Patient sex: M
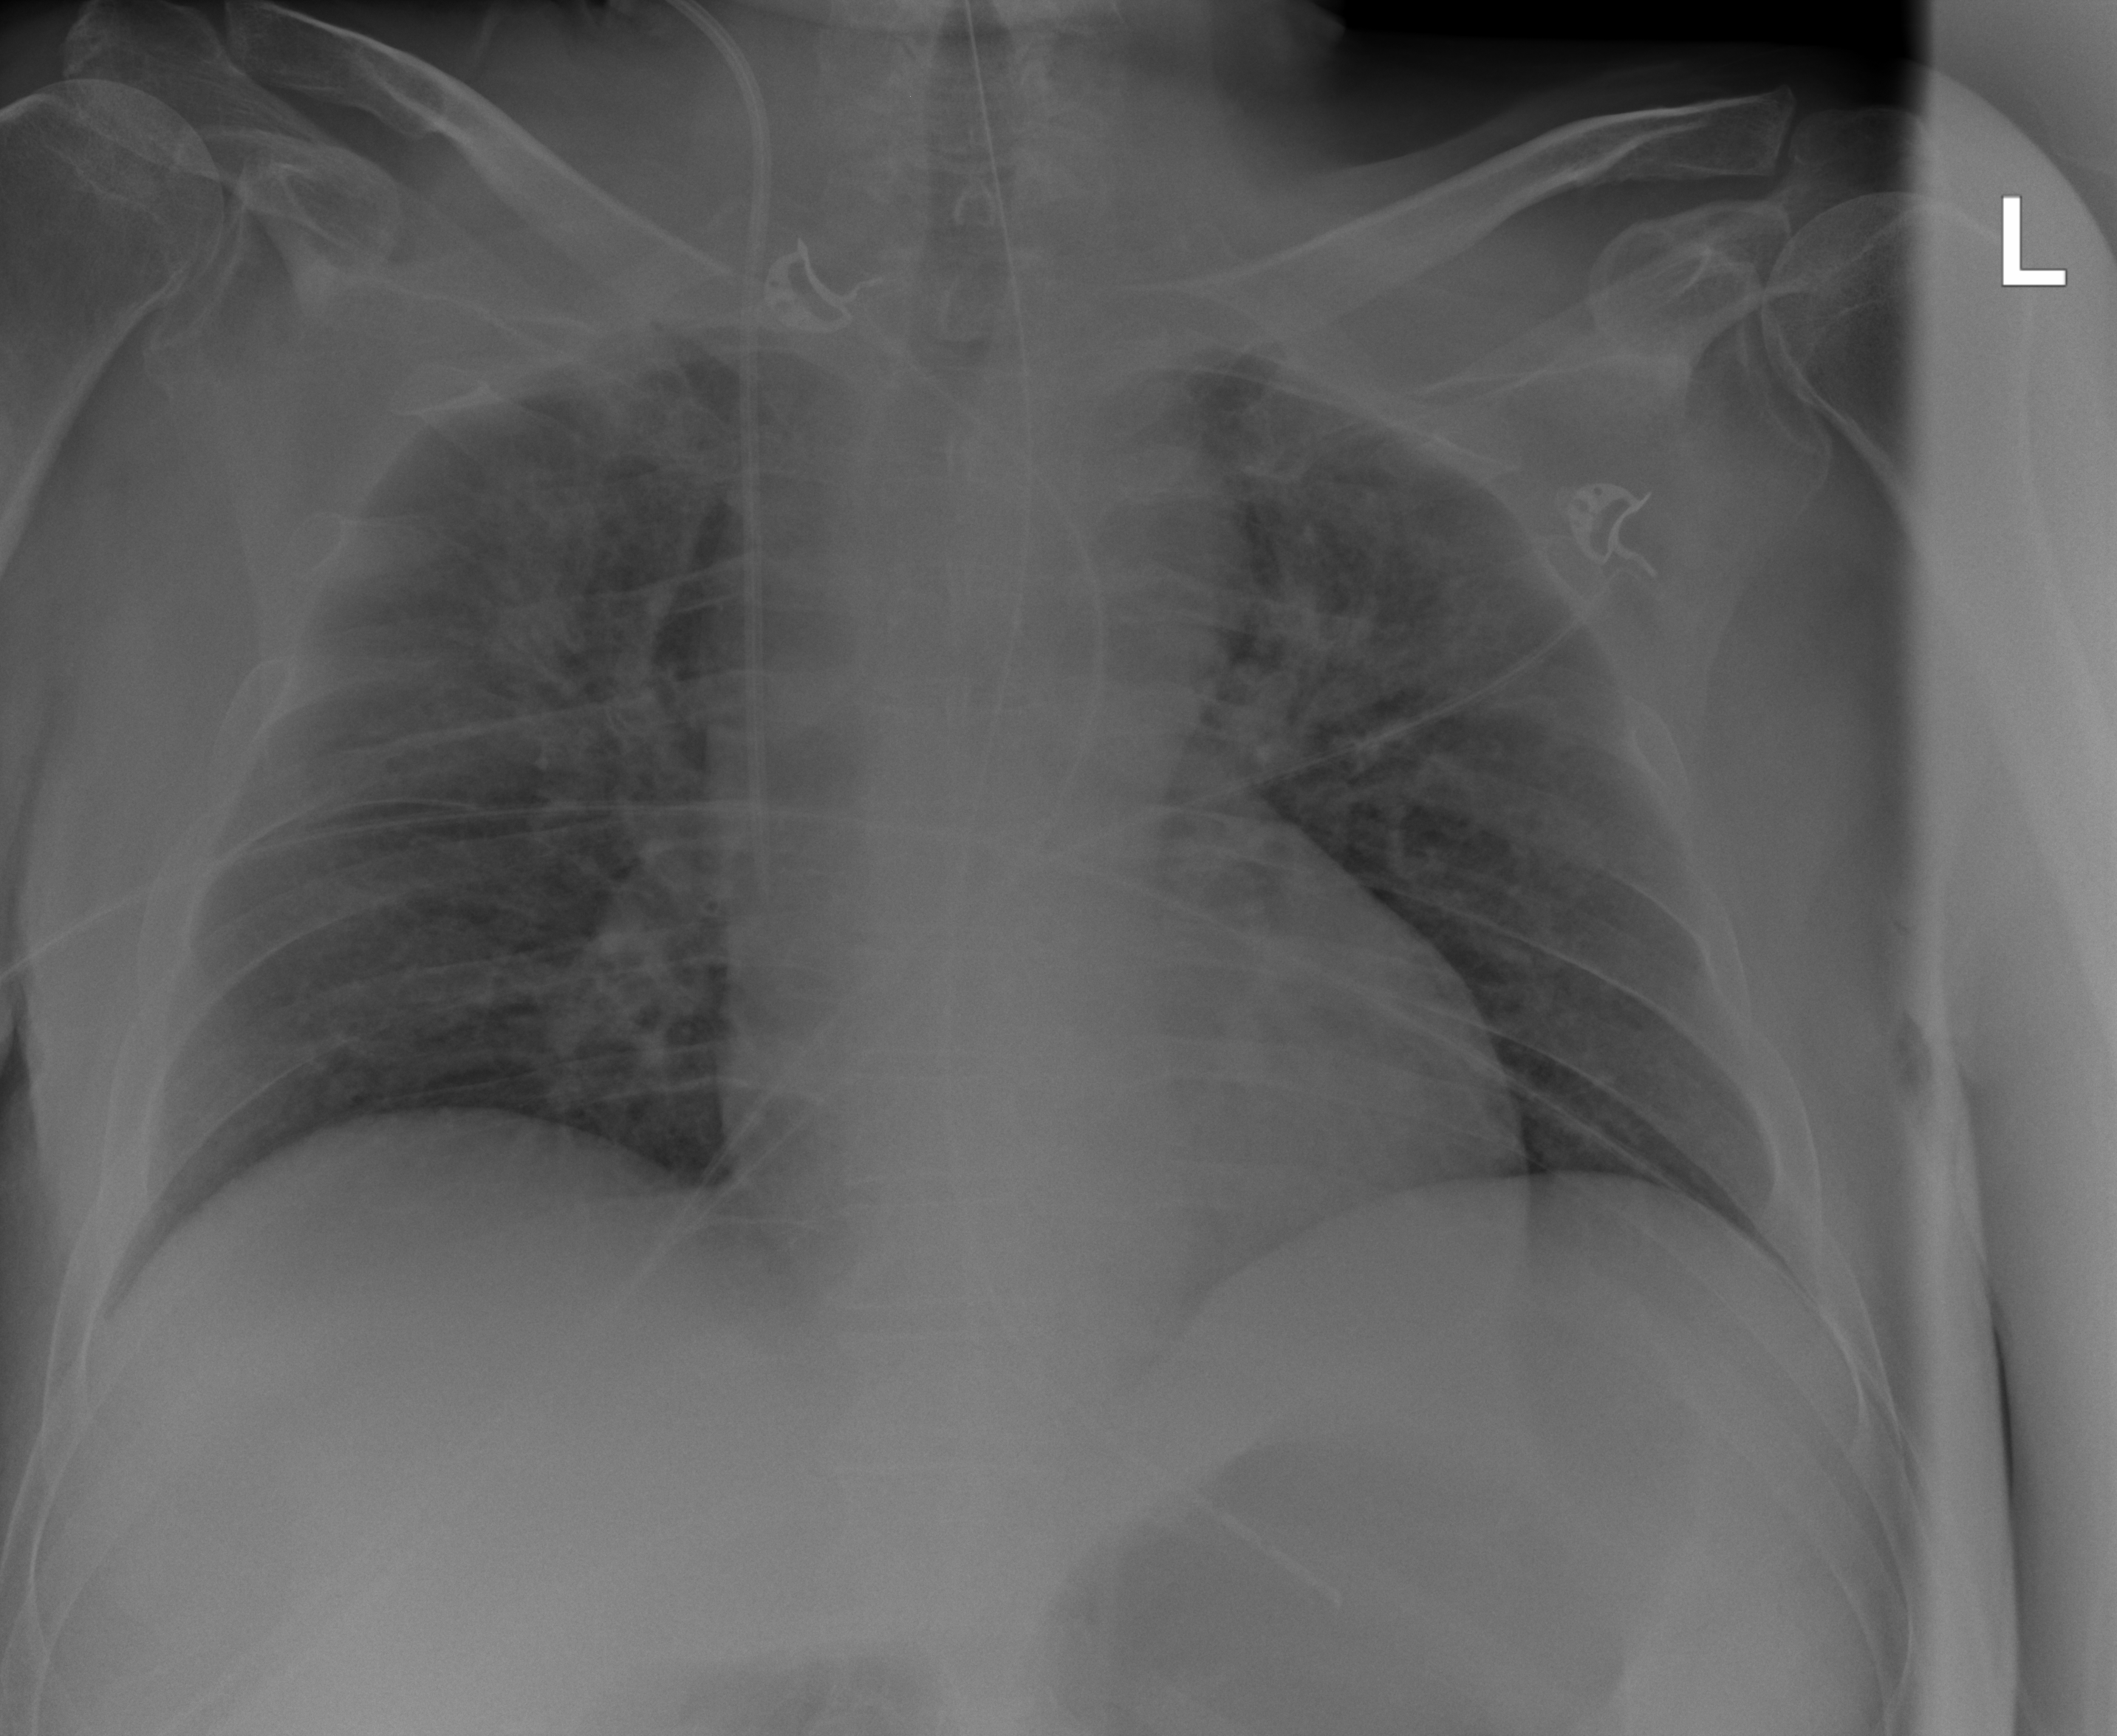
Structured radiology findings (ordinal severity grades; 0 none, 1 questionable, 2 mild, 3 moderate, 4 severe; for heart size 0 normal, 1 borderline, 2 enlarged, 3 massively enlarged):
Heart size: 0
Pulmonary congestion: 2
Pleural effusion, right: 0
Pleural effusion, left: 0
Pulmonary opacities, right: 2
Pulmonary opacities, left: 2
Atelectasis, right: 2
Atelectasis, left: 0